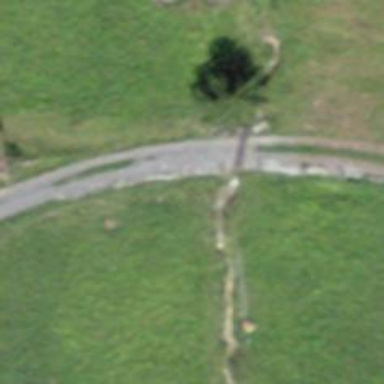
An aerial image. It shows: Culvert tunnel.